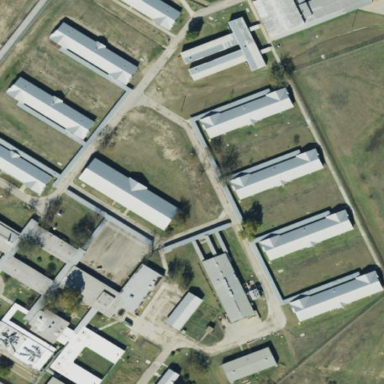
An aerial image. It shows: Prison surrounded by fence.